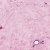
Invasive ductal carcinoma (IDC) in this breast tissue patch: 0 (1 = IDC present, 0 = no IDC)